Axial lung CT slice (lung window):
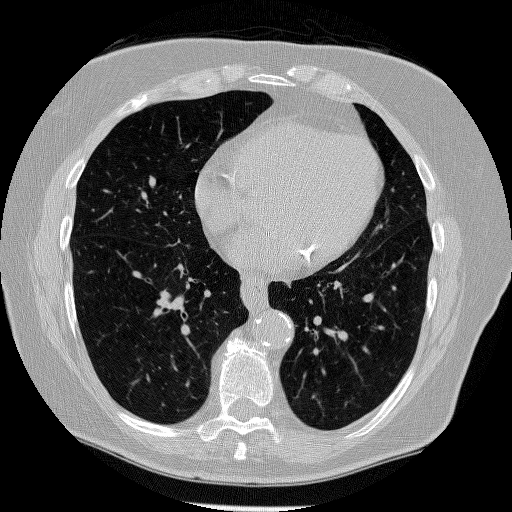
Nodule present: no